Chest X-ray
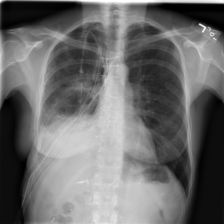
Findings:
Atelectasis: negative
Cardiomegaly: negative
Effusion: negative
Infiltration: negative
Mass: negative
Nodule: negative
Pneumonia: negative
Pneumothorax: positive
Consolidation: negative
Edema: negative
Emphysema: negative
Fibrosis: negative
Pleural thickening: negative
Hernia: negative